Interaction volume radius: 5 \u00c5
Interaction volume height: 10 \u00c5
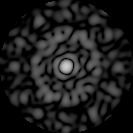
Disorder parameter: 0.8139